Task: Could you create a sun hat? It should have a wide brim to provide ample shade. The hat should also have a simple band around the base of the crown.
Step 53:
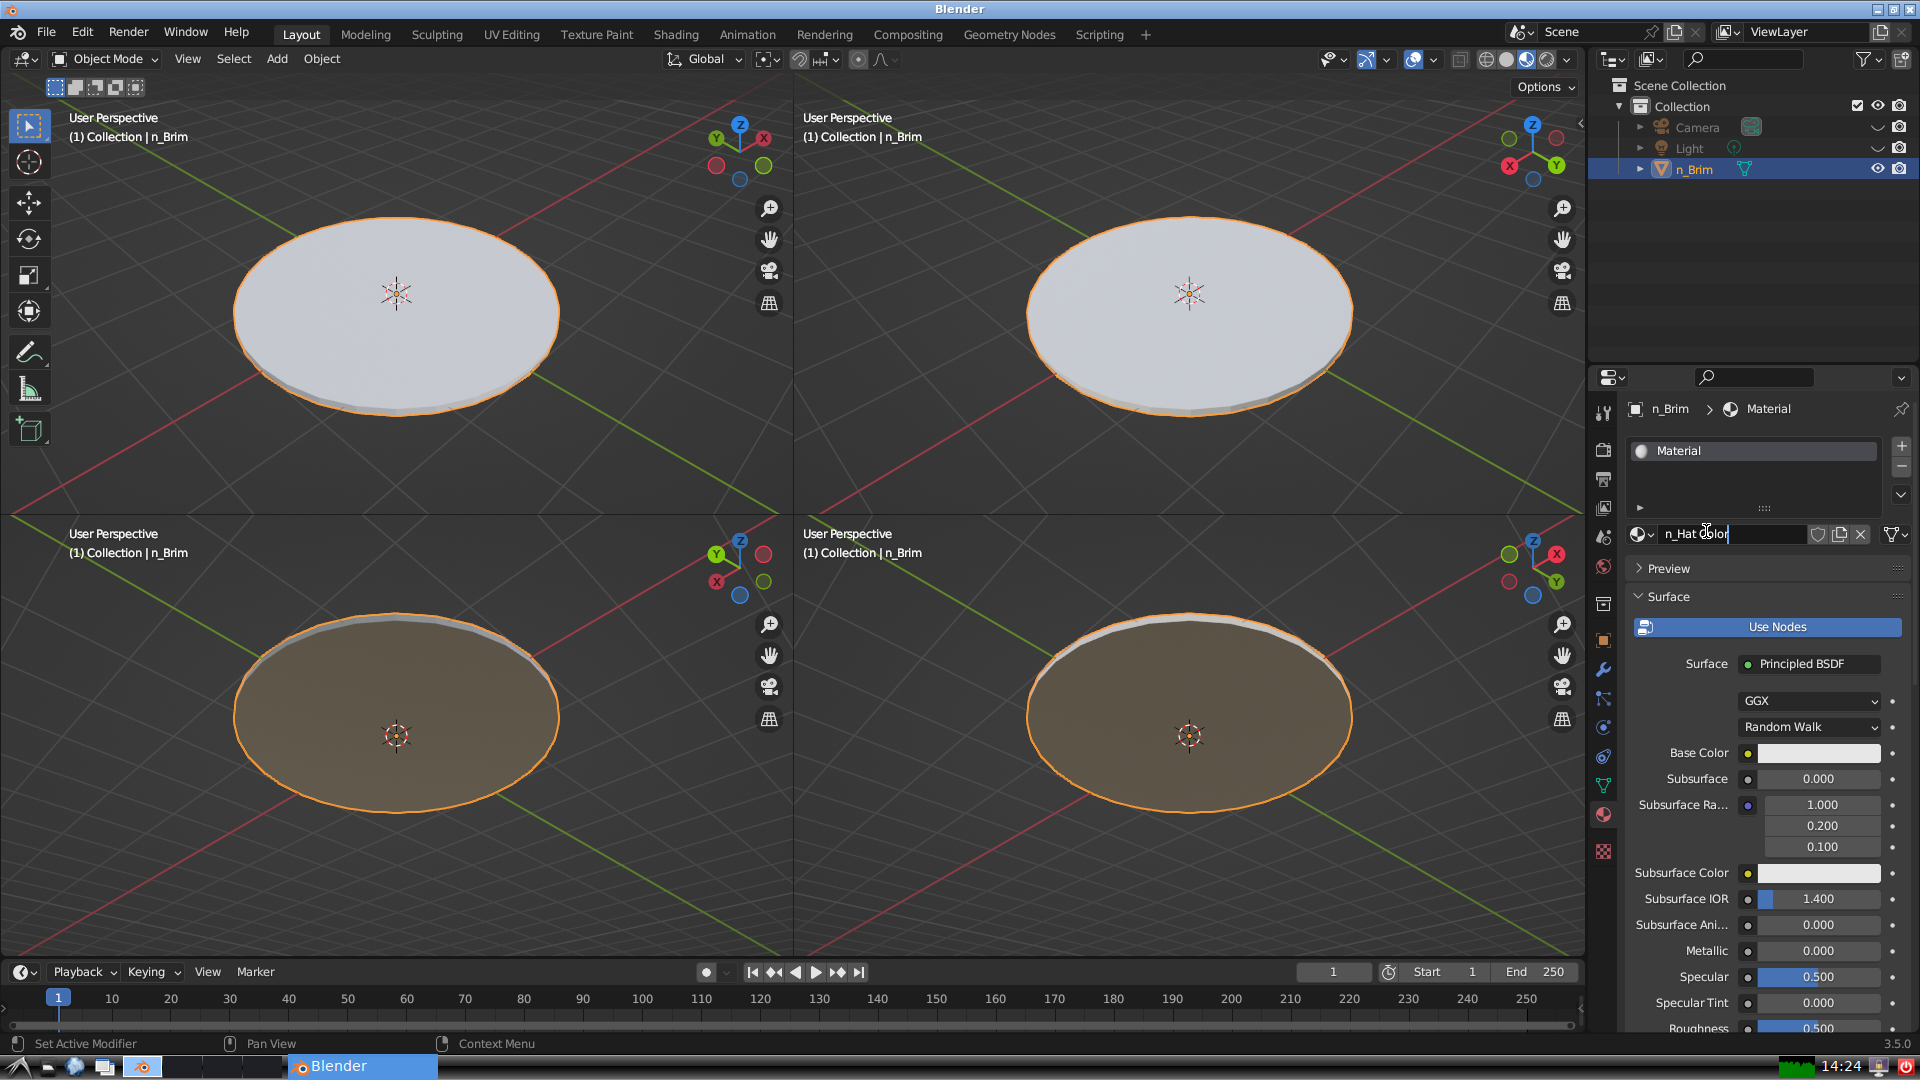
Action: {"key_press": ['Return']}